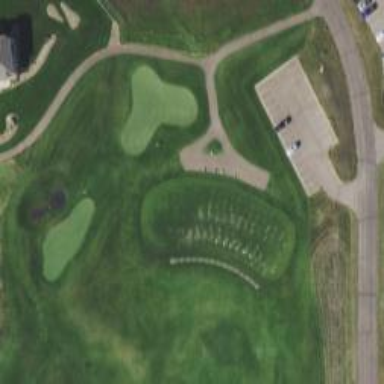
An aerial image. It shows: Path for both road and golf.